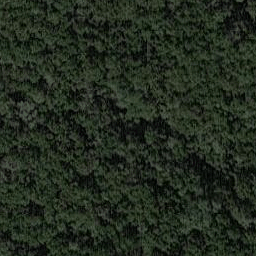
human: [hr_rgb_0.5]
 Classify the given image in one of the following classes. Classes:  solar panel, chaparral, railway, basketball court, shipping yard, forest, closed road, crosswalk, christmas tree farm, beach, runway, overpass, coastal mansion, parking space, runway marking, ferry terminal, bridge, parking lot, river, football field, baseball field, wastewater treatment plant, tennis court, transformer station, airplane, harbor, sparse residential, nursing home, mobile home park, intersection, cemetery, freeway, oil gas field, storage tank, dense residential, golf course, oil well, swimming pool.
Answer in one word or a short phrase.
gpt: forest